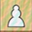
Piece: wP